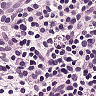
Metastatic tissue present: no